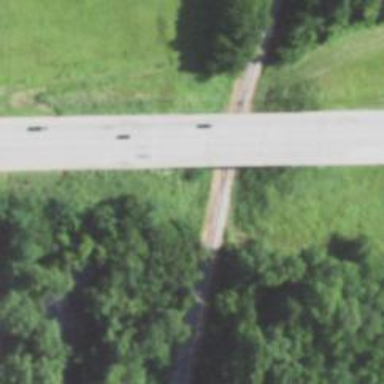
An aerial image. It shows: Secondary road with bridge.